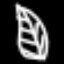
Label: leaf